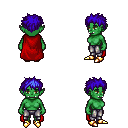
a pixel art fantasy rpg character, female body template, orc, green skin, red cape, metal pants, blue bedhead hairstyle, gold boots, four views (front, back, left, right), 2x2 character sprite sheet, small pixel art, hard edges, no anti-aliasing